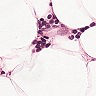
Metastatic tissue present: yes